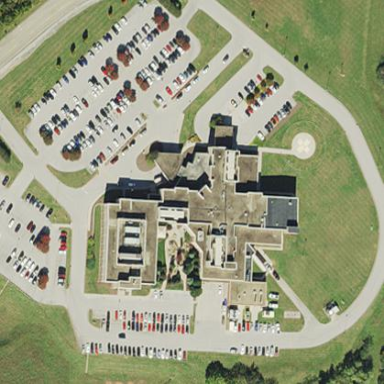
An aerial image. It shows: Healthcare facility identified as hospital.